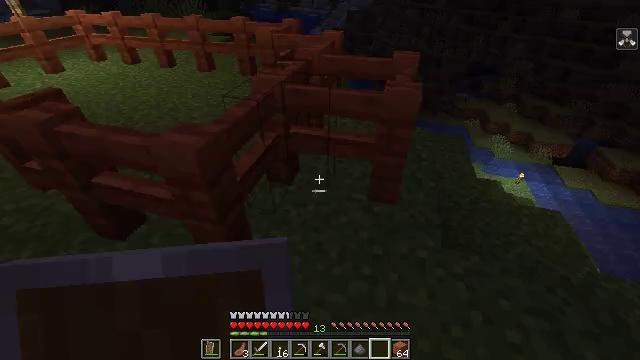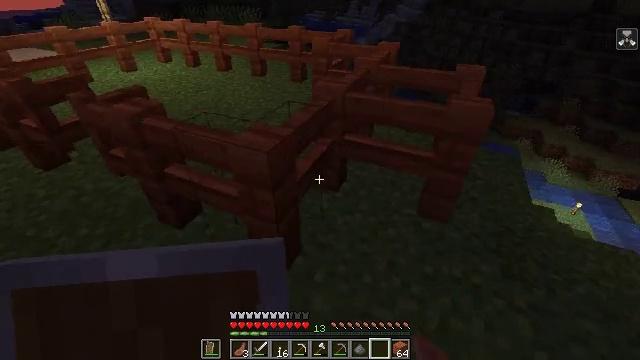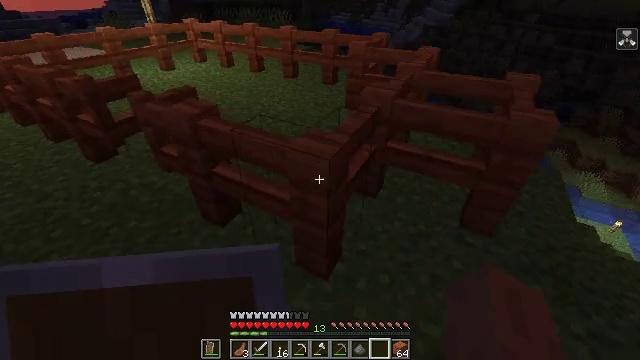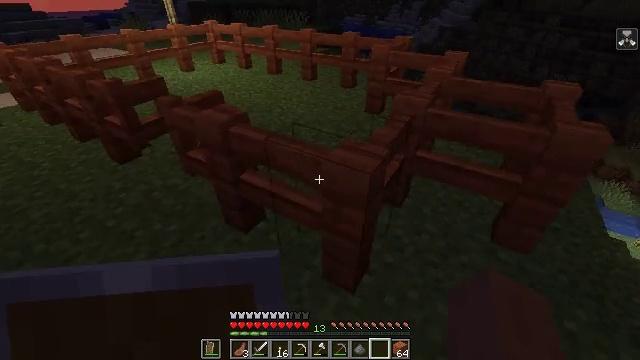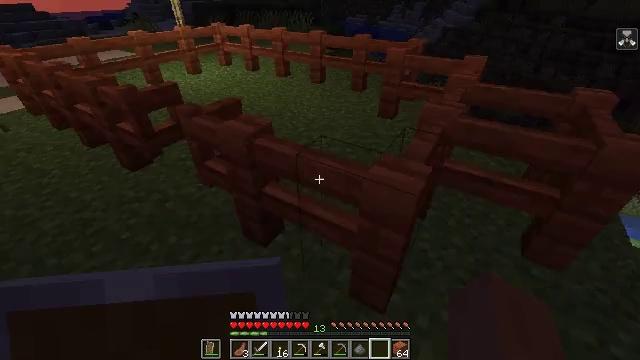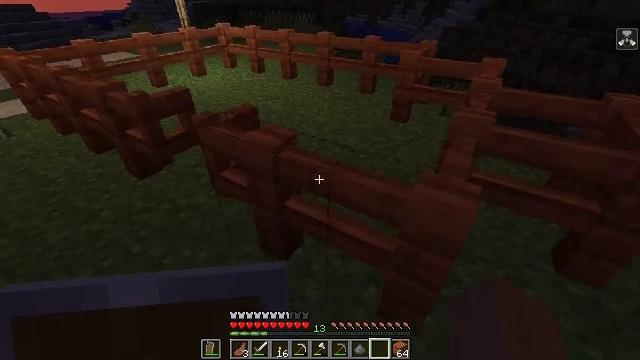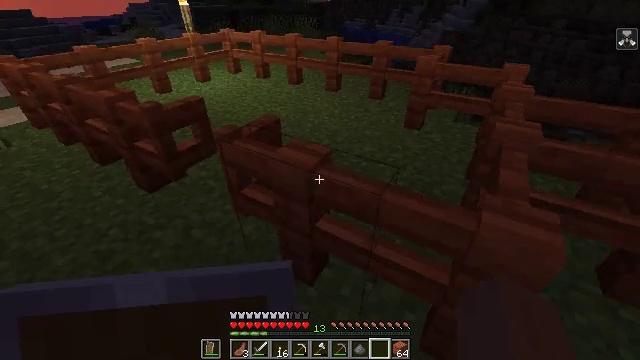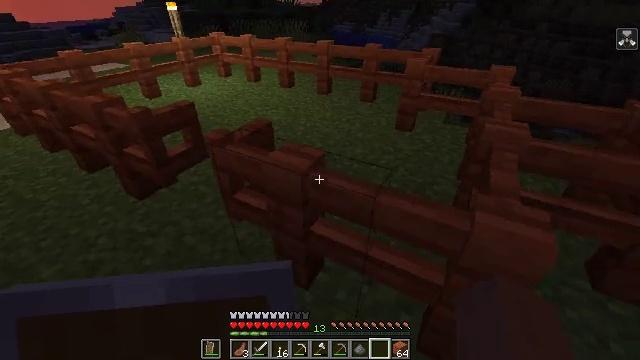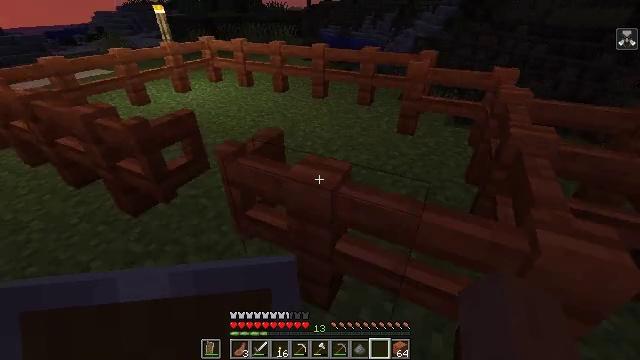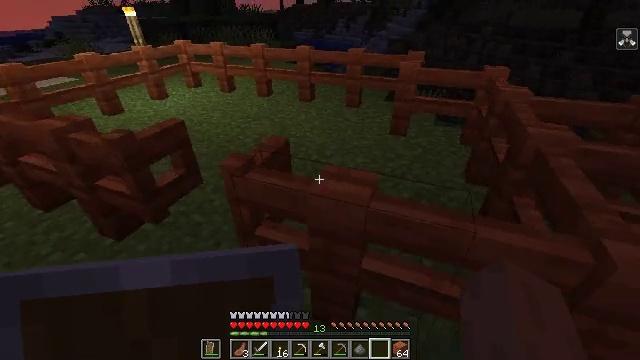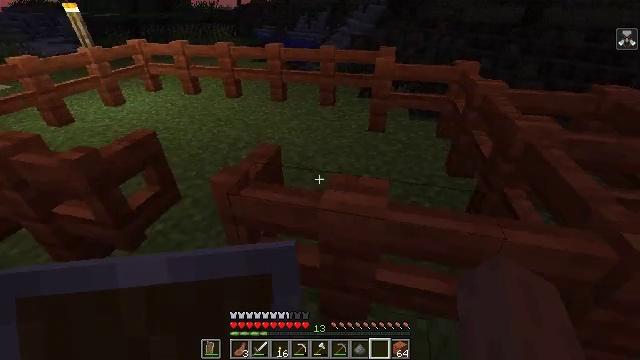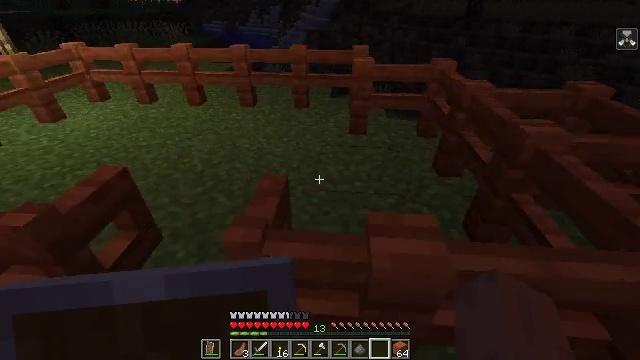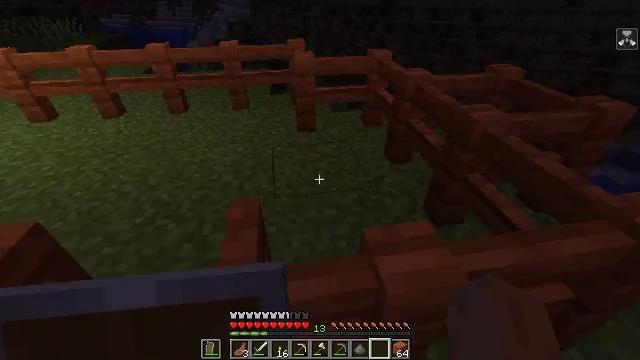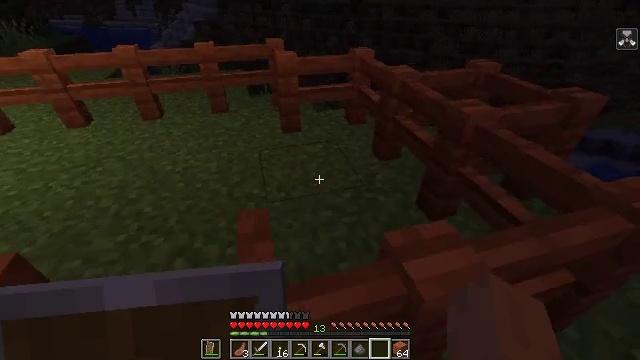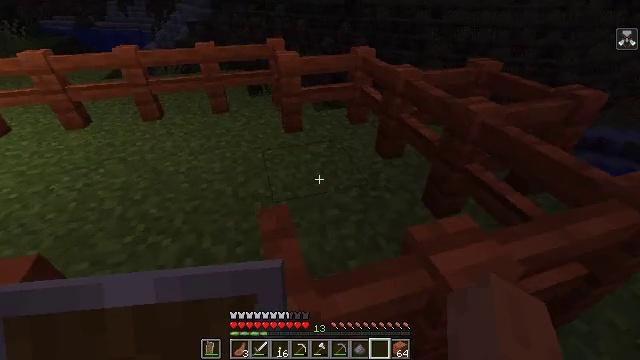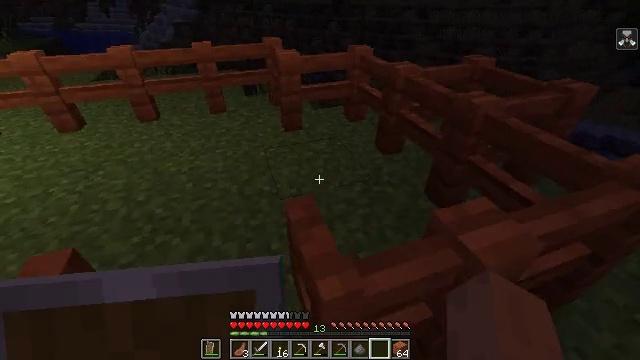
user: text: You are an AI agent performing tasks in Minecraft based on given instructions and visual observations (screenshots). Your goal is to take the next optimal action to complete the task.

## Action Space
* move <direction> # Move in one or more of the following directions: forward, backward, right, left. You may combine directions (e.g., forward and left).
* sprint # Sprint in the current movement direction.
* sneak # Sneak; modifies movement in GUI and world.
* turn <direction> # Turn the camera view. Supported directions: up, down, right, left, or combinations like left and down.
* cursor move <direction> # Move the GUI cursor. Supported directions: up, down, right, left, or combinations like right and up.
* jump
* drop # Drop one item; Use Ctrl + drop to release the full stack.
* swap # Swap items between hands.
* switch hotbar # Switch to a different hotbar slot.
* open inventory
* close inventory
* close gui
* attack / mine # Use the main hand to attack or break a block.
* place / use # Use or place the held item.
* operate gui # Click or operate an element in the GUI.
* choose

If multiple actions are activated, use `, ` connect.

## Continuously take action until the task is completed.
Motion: motion action
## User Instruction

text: Reclaim the acacia fence from a structure.
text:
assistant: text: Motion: move left, turn left and up
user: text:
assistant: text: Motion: move left, turn left
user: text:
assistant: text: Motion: move forward and move left, turn left
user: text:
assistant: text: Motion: move forward and move left
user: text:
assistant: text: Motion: move forward and move left
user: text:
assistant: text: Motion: move forward and move left
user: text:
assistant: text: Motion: move forward and move left, turn right
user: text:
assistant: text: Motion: move forward and move left, turn right
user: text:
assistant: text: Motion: move forward and move left, turn right
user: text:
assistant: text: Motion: move forward and move left, turn right
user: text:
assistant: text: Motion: move forward and move left, turn right
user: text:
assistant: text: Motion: move forward and move left, turn right and down
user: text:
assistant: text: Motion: move forward and move left, turn right
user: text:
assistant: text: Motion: move forward and move left, turn right
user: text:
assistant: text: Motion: move forward and move left, turn right
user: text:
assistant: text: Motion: move forward and move left, turn right
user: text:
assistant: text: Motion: move forward and move left, turn right
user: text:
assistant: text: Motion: move forward and move left, turn right
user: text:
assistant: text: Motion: move forward and move left, turn right
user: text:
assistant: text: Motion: move left, turn right
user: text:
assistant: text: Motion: move left, turn right
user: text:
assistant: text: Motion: move left, turn right
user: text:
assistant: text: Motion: no_op
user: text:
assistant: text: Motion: no_op
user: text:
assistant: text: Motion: no_op
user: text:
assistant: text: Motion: no_op
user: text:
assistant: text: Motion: no_op
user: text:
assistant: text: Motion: no_op
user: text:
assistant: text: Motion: no_op
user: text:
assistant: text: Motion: no_op